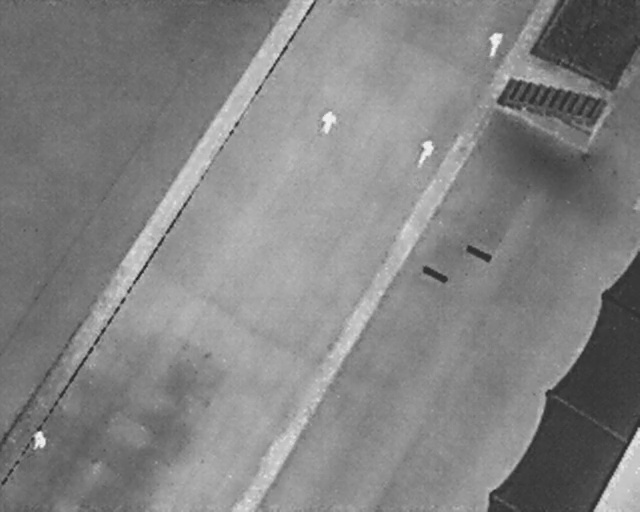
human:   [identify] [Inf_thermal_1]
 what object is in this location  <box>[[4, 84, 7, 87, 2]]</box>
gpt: <ref>1 medium person at the bottom left</ref>